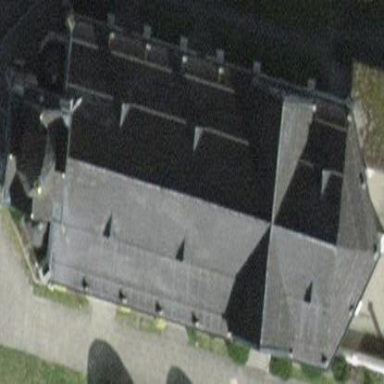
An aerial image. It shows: Church which is place of worship.